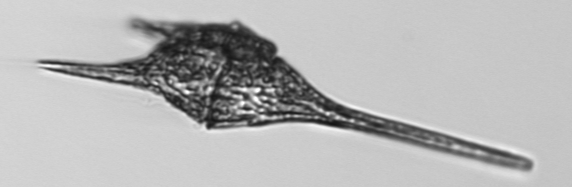
Label: Tripos_lineatus